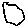
Label: hexagon